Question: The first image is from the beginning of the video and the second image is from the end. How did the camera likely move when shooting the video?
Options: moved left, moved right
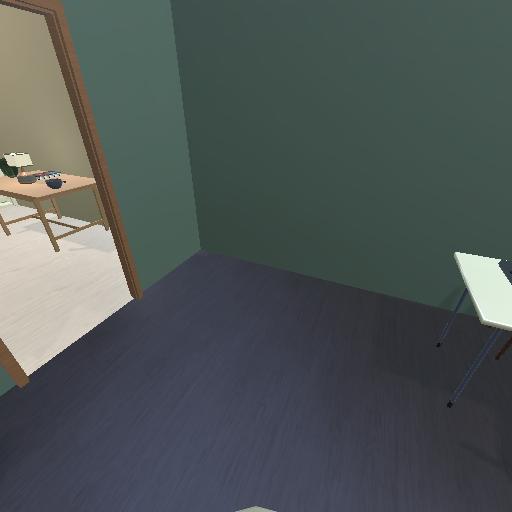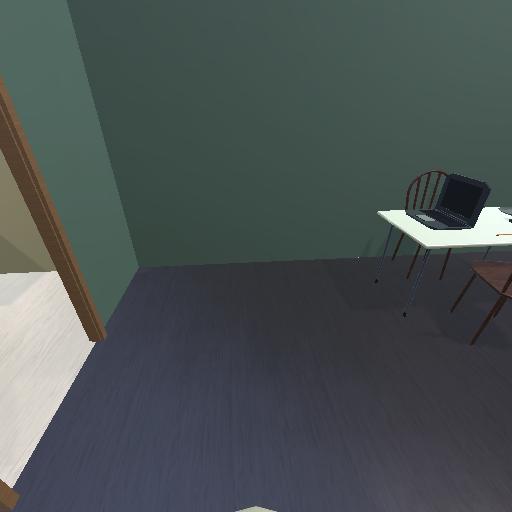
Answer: moved left